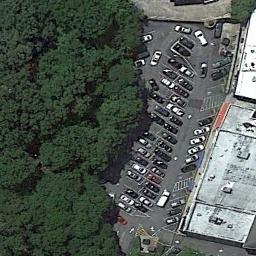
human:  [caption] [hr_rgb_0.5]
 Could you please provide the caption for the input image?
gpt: There are a lot of trees beside the parking lot .

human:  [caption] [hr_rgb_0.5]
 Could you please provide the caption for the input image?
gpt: Seventy percent of the parking spaces in the parking lot are occupied .

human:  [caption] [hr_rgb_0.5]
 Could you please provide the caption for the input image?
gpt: The parking lot with some cars arranged neatly in lines is between some buildings and a forest .

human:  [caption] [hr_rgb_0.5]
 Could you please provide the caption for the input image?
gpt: The parking lot is full of cars between buildings and trees .

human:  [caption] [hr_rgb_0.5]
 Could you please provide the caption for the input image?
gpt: There are many green trees beside the parking lot with many cars .